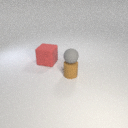
small gray rubber sphere above small brown rubber cylinder